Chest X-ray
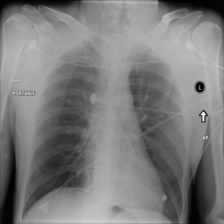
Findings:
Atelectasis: negative
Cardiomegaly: negative
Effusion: negative
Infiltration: negative
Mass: negative
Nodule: negative
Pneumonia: negative
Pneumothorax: negative
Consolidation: negative
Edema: negative
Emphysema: negative
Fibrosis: negative
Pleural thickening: negative
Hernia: negative